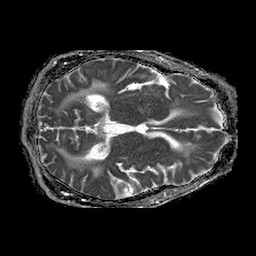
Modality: ADC
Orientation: axial
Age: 57
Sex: male
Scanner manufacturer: philips
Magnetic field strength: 1.5 T
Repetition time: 4.6 s
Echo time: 0.08517 s